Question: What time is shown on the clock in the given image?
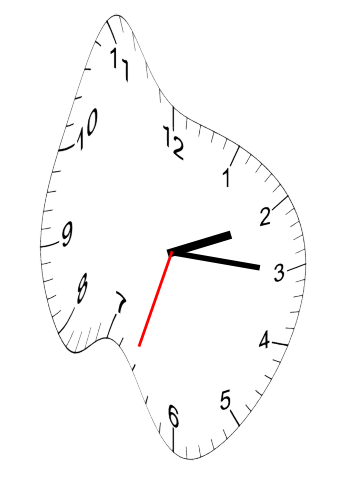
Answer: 02:15:33